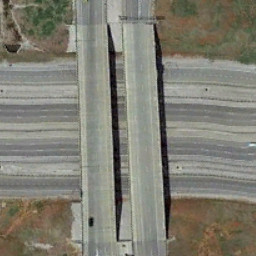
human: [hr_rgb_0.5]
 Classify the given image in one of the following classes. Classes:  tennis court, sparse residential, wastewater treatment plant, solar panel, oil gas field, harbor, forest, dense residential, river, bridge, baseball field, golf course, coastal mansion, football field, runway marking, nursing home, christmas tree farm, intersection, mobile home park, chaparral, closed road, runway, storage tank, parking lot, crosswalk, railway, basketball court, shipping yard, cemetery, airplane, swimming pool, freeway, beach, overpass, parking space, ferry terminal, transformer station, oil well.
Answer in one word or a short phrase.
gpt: overpass